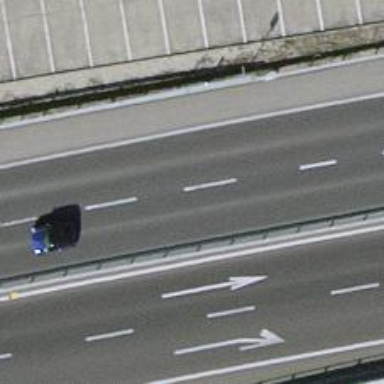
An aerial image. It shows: Motorway link.